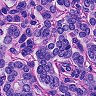
Metastatic tissue present: yes